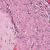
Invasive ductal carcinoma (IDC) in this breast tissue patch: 0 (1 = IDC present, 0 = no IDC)